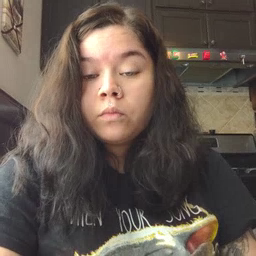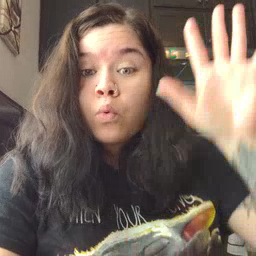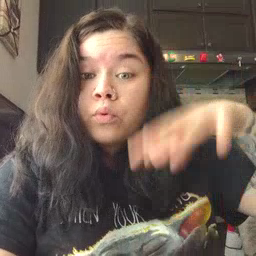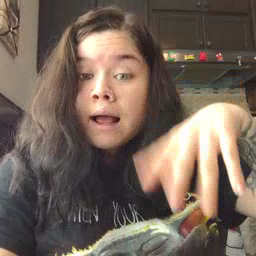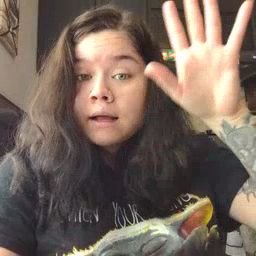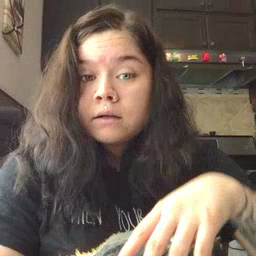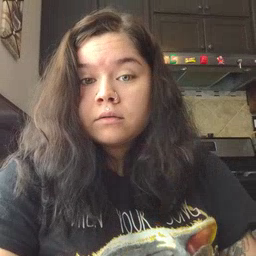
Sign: rain